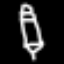
Label: pencil